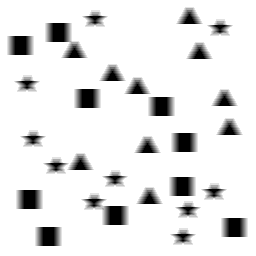
Squares: 10
Triangles: 10
Stars: 10
Total shapes: 30